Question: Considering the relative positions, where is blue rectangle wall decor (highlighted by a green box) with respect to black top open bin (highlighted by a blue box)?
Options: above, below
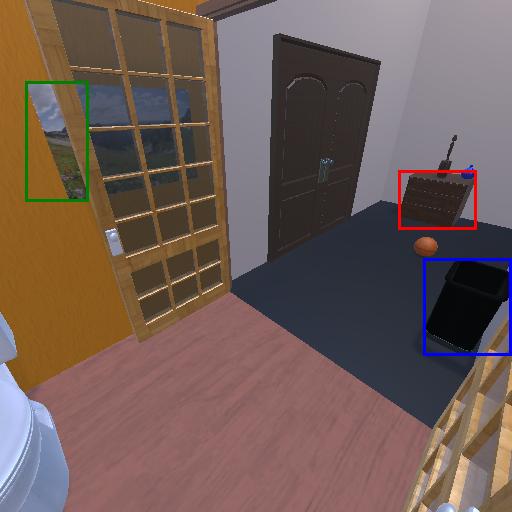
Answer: above